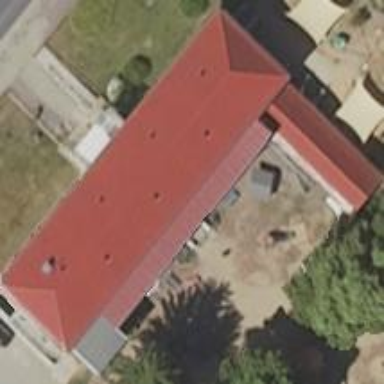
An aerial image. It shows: Kindergarten building with hipped roof made of red roof tiles.